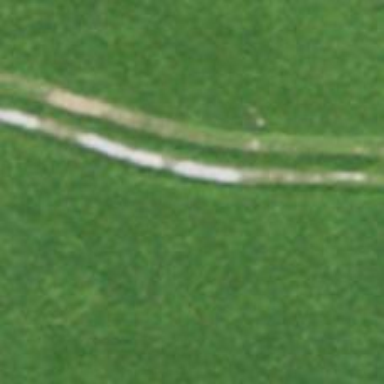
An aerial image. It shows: Track with grade 4 track type.